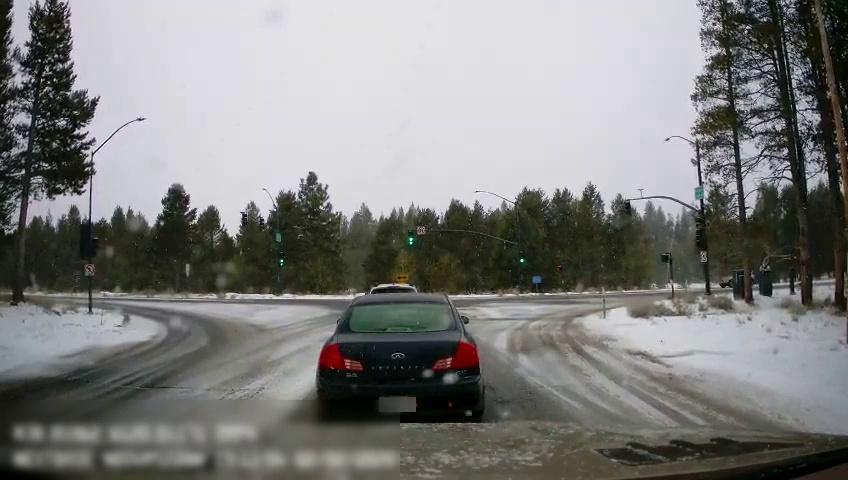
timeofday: Day
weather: Snowy
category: Drivable Space
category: Vehicles | SUV
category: Vehicles | Car
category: Vehicles | SUV
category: Traffic | Lights
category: Traffic | Lights
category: Traffic | Lights
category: Traffic | Lights
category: Traffic | Lights
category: Traffic | Signs
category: Traffic | Lights
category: Traffic | Lights
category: Traffic | Signs
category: Traffic | Signs
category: Traffic | Lights
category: Traffic | Signs